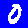
Digit: 0